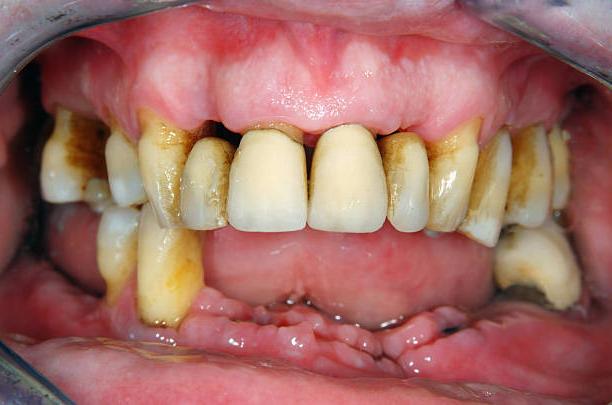
Condition: Gingivitis